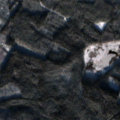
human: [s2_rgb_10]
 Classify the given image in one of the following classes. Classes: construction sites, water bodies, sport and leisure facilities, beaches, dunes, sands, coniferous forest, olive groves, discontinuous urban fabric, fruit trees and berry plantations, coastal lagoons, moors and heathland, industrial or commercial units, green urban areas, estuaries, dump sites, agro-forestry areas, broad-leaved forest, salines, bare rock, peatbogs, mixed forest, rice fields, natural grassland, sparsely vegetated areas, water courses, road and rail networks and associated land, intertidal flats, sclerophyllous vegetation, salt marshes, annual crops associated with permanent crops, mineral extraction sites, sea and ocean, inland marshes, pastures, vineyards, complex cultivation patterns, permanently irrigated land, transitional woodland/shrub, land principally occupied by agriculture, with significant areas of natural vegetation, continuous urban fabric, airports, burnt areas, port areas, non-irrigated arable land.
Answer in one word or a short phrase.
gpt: coniferous forest, mixed forest, water bodies